Aerial crown-view tile of a tropical tree (Barro Colorado Island, Panama), acquired 20240611:
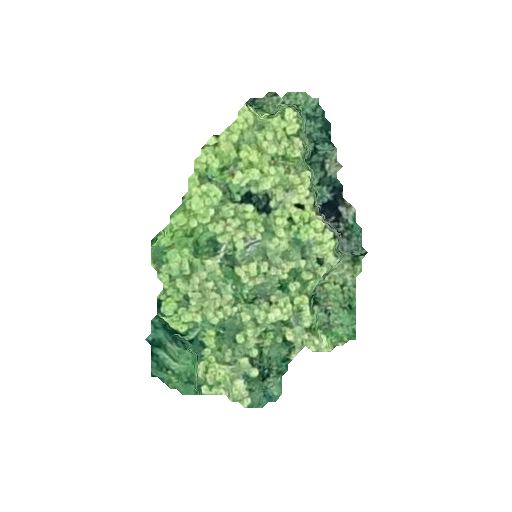
Species: Lonchocarpus heptaphyllus
GBIF accepted scientific name: Lonchocarpus heptaphyllus
Crown area: 75.345 m²